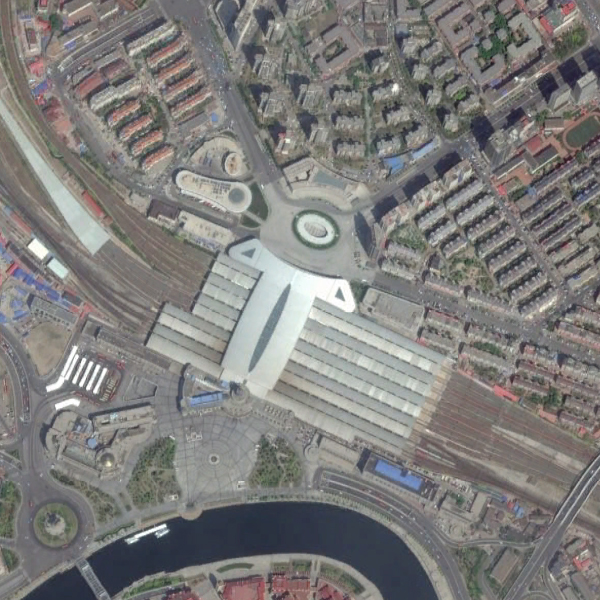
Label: RailwayStation